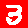
Digit: 3